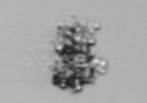
Label: detritus